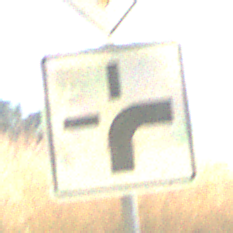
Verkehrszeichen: VerlaufVorfahrtsstrasse3
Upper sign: Vorfahrtsstrasse
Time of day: MorningAfternoon
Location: Outdoor (Nature)
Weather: PartlyCloudy
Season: NotSpecified
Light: Natural